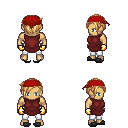
a pixel art fantasy rpg character, male body template, human, tanned skin, maroon tunic, white pants, light blonde pixie cut hairstyle, red bandana, gold gloves, gray slippers, four views (front, back, left, right), 2x2 character sprite sheet, small pixel art, hard edges, no anti-aliasing